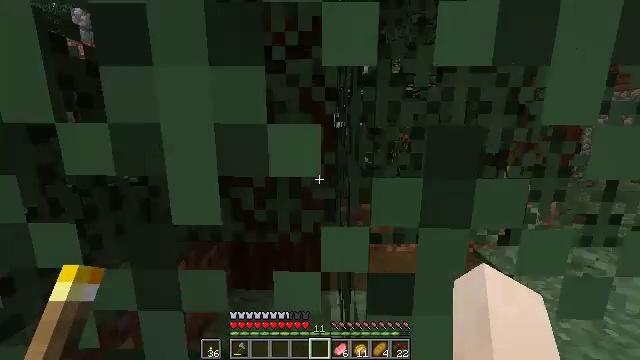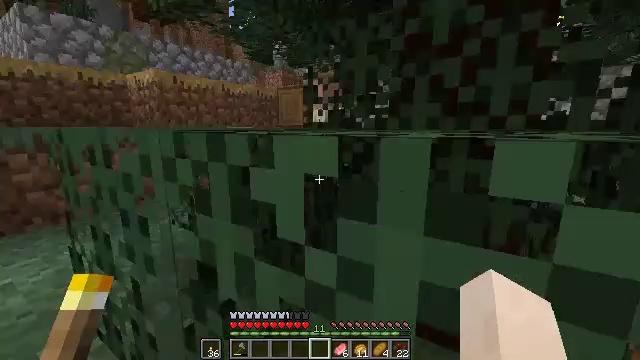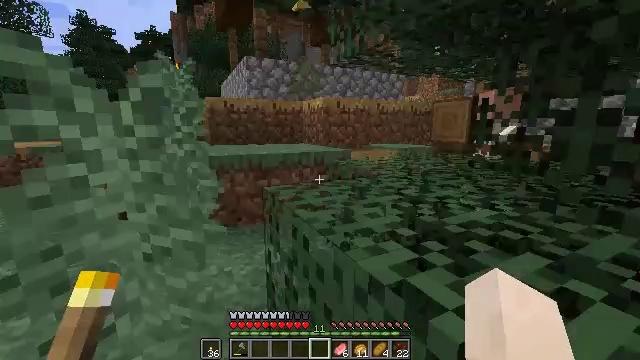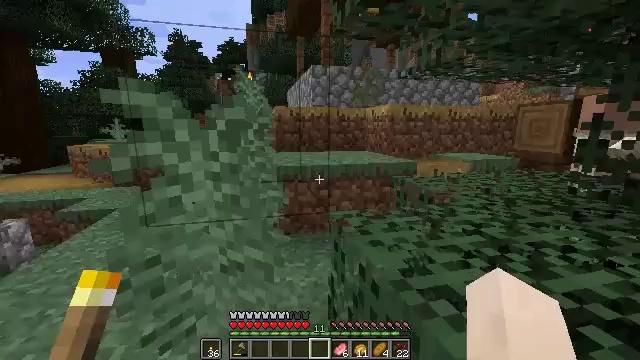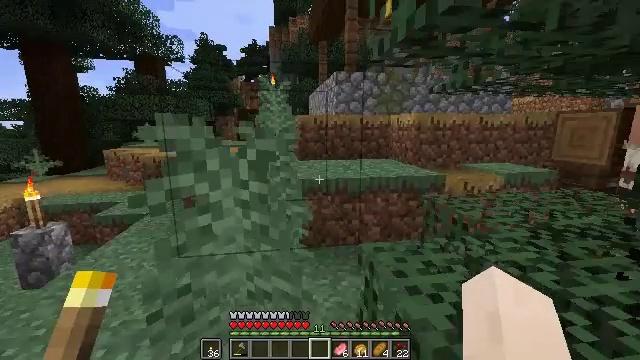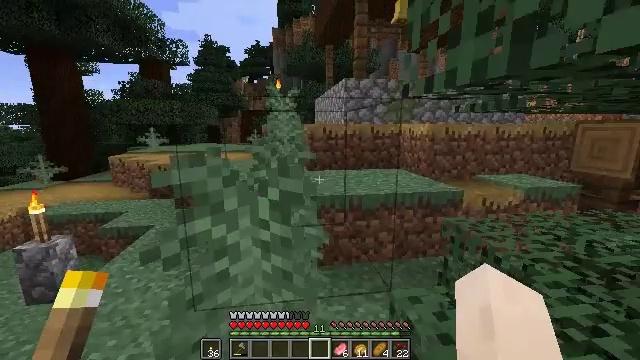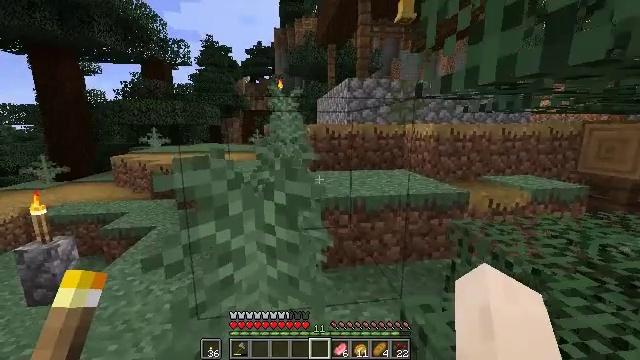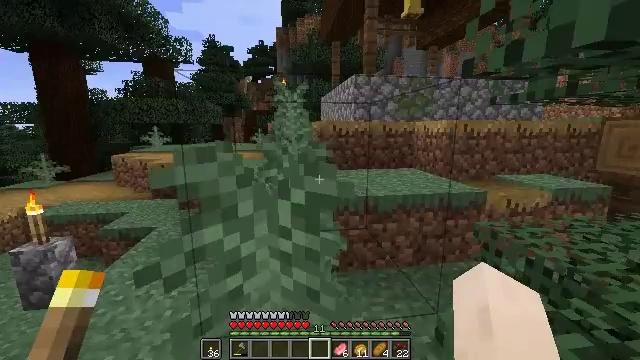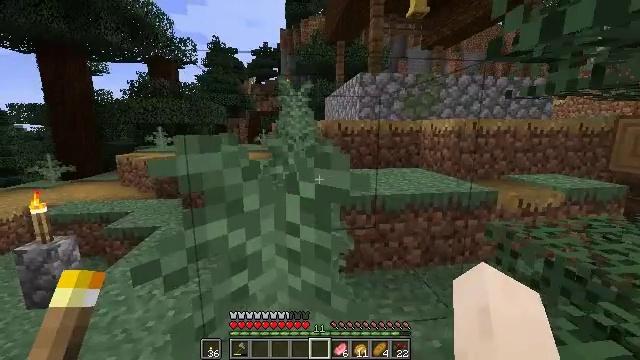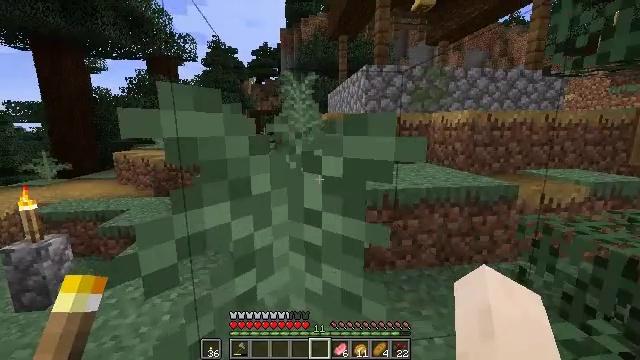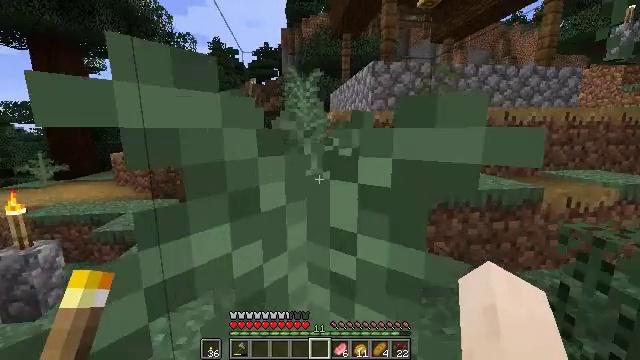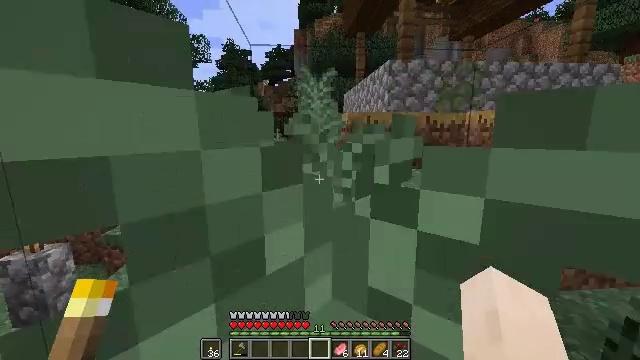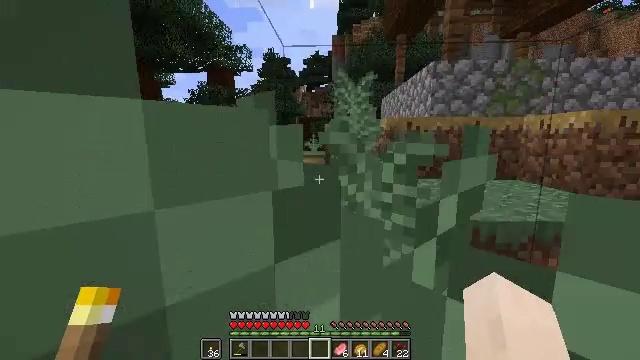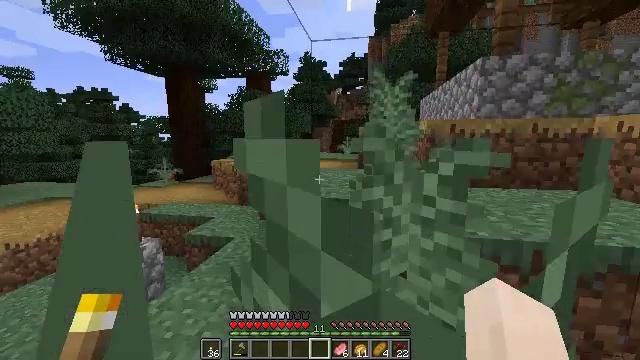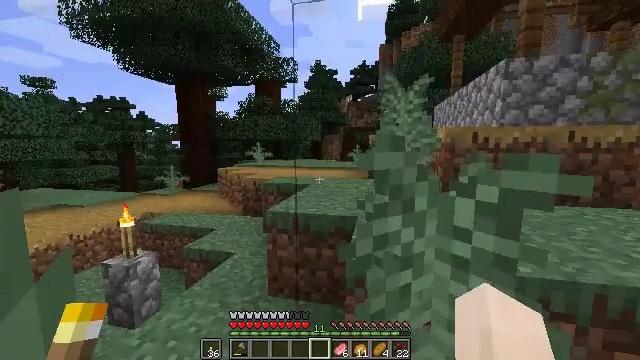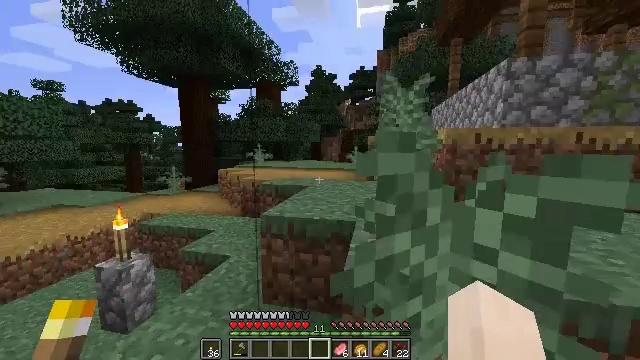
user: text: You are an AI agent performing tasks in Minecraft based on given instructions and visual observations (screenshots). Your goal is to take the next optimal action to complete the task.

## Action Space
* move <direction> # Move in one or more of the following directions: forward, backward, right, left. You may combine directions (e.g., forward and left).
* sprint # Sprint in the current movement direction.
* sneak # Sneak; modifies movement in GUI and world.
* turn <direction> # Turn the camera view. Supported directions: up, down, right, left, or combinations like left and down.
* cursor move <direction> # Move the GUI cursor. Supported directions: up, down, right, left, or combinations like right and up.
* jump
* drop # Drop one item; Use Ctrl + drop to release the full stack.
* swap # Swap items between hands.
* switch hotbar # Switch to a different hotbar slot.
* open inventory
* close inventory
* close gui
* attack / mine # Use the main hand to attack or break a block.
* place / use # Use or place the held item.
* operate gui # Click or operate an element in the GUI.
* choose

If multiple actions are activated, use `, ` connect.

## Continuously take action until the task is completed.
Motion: motion action
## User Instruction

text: Kill undead mobs.
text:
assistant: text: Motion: move left, turn left, jump
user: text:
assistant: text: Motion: move left, turn left, jump
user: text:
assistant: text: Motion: move forward and move left, turn left, jump
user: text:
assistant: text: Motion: move forward and move left, turn left, jump
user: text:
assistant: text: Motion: move forward and move left, jump
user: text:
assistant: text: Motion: move forward
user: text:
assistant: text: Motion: move forward
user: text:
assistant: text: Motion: move forward
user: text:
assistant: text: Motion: move forward
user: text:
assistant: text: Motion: move forward
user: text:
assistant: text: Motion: move forward, turn left
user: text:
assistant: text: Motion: move forward, turn left and up
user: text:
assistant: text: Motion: move forward, turn left
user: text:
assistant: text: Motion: move forward, sprint, turn left and up
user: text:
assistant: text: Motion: move forward, sprint
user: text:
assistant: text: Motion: move forward, sprint
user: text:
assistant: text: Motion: move forward, sprint
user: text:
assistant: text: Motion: move forward and move left, sprint
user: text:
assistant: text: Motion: move forward and move left, sprint, turn right and down
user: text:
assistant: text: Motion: move forward and move left, sprint, turn left
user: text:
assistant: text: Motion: move forward, sprint, turn left
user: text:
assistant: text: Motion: move forward, sprint
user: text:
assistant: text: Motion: move forward, sprint
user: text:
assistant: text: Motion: move forward, sprint, jump
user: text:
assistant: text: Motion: move forward, sprint, jump
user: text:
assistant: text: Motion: move forward, sprint, jump
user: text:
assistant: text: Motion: move forward, sprint, jump
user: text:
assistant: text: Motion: move forward and move right, sprint, jump
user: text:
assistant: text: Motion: move forward and move right, sprint
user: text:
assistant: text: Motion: move forward and move right, sprint